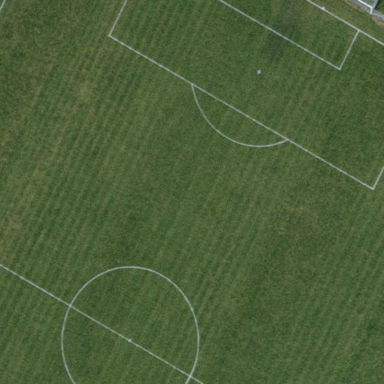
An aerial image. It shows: Soccer pitch with artificial turf designed for leisure and sports activities.